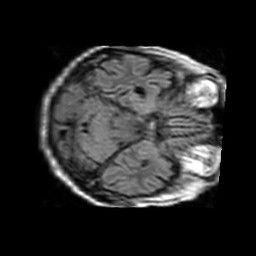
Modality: FLAIR
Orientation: axial
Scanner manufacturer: philips
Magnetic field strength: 1.5 T
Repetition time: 11 s
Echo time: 0.14 s